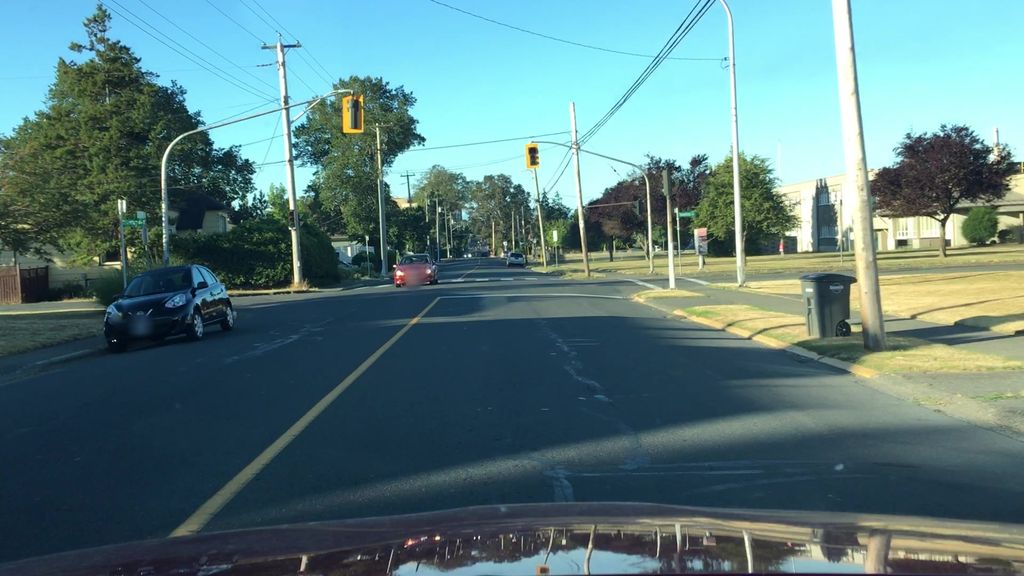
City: victoria